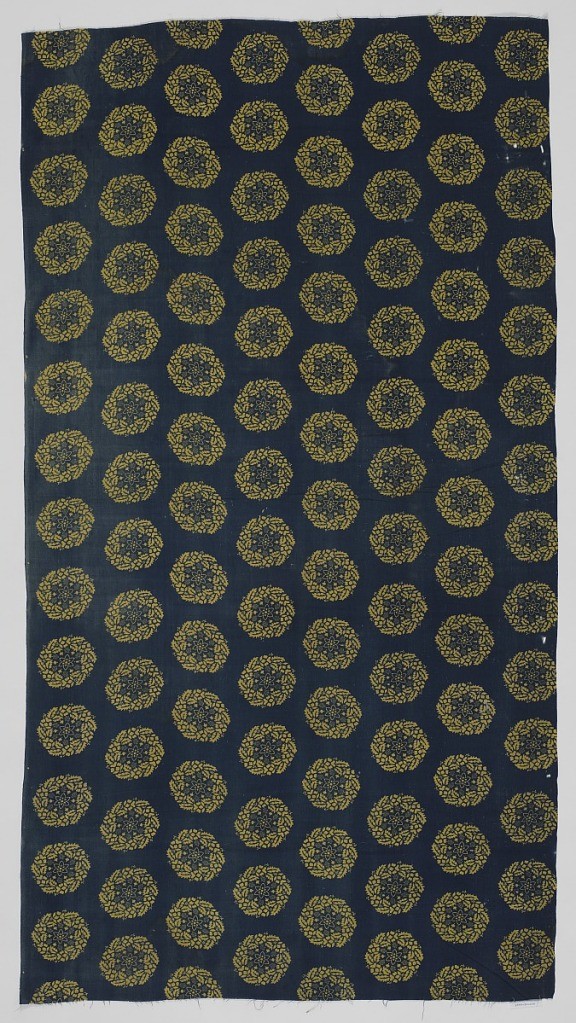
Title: Textile
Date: early 19th century
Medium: cotton Technique: resist or discharge print on plain weave
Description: Wreaths of yellow leaves around a central flower on a deep blue background.